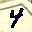
Label: 4